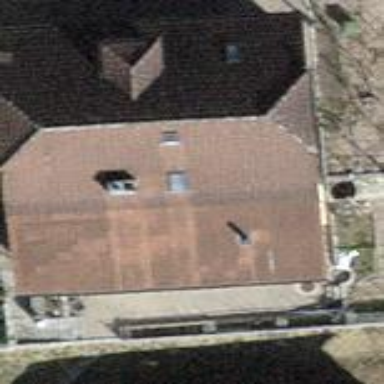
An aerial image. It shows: Building with tile roof.